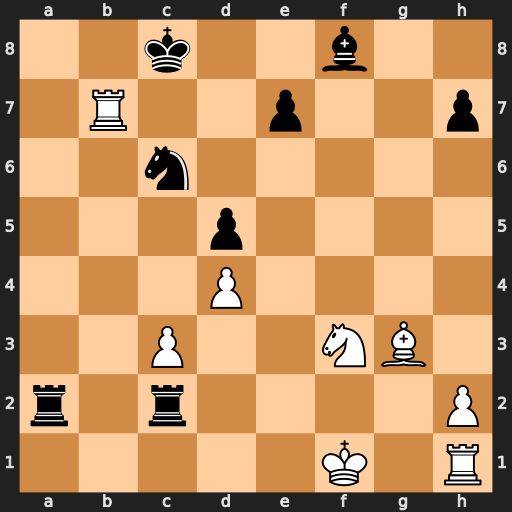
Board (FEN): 2k2b2/1R2p2p/2n5/3p4/3P4/2P2NB1/r1r4P/5K1R
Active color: w
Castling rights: -
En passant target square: -
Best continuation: Rc7+ Kd8 Rxc6